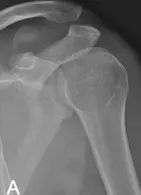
Preoperative imaging,. AP X-rays.
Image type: radiology (x_ray)